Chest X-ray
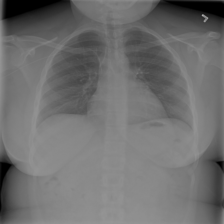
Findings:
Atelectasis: negative
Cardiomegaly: negative
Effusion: negative
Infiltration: positive
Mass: negative
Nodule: negative
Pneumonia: negative
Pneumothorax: negative
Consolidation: negative
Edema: negative
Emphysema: negative
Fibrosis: negative
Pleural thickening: negative
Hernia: negative